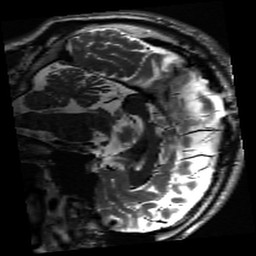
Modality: inplaneT2
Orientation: sagittal